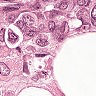
Metastatic tissue present: yes